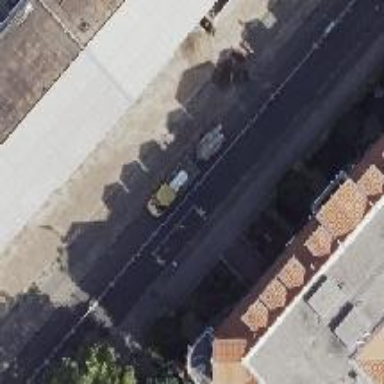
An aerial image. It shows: Parking lane for vehicles.